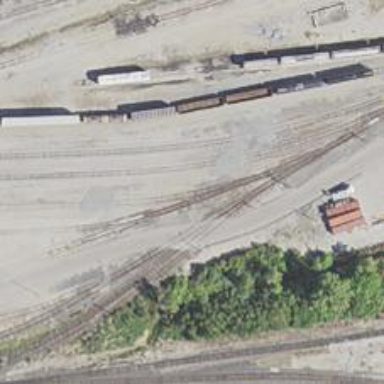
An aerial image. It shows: Railway yard in service.